Aerial crown-view tile of a tropical tree (Barro Colorado Island, Panama), acquired 20241112:
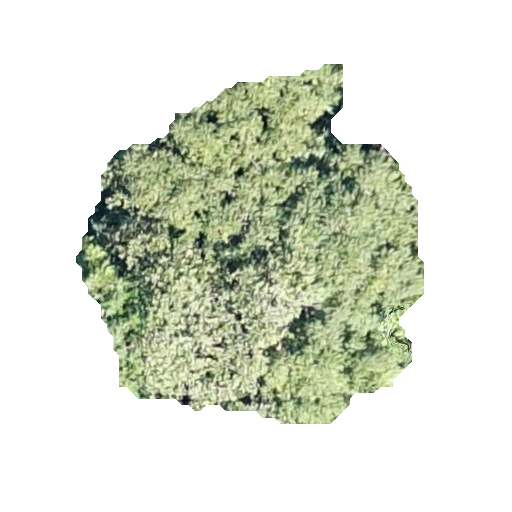
Species: Anacardium excelsum
GBIF accepted scientific name: Anacardium excelsum
Crown area: 138.973 m²